Aerial crown-view tile of a tropical tree (Barro Colorado Island, Panama), acquired 20240716:
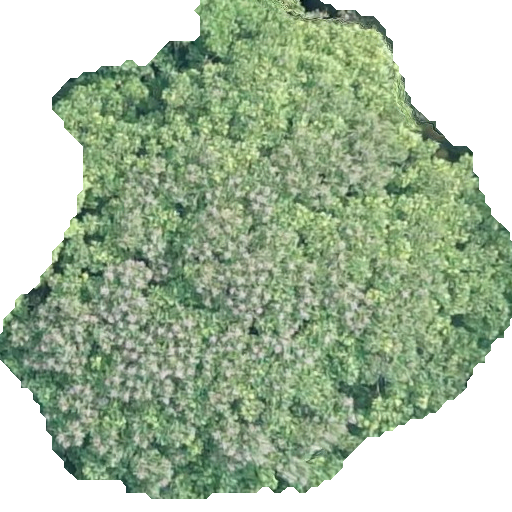
Species: Dipteryx oleifera
GBIF accepted scientific name: Dipteryx oleifera
Crown area: 288.747 m²